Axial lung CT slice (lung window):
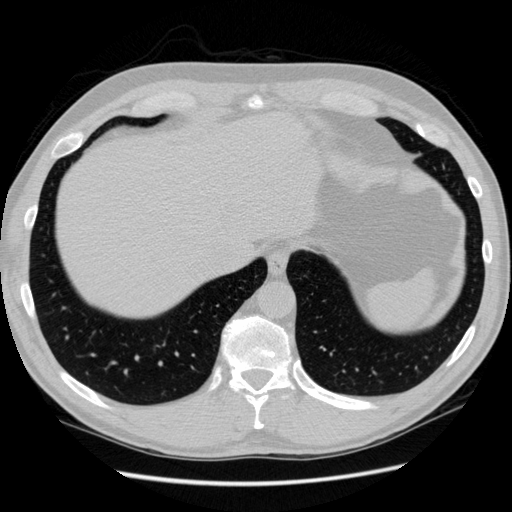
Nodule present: no